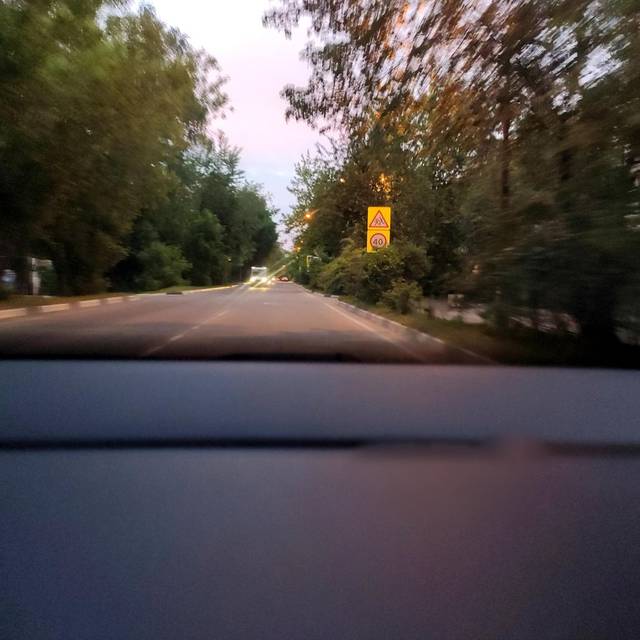
Region: Russia
Coordinates: 55.823, 37.259